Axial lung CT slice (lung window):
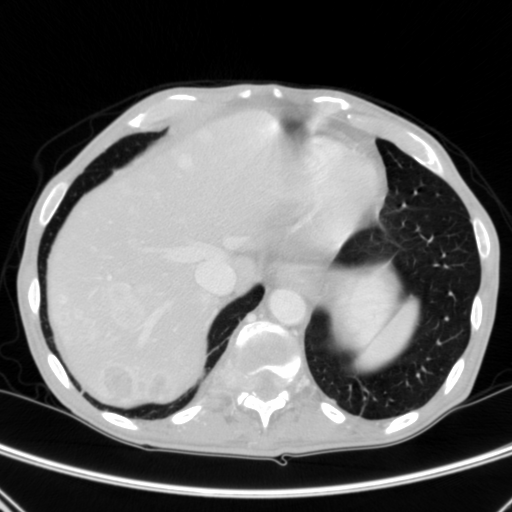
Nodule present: no